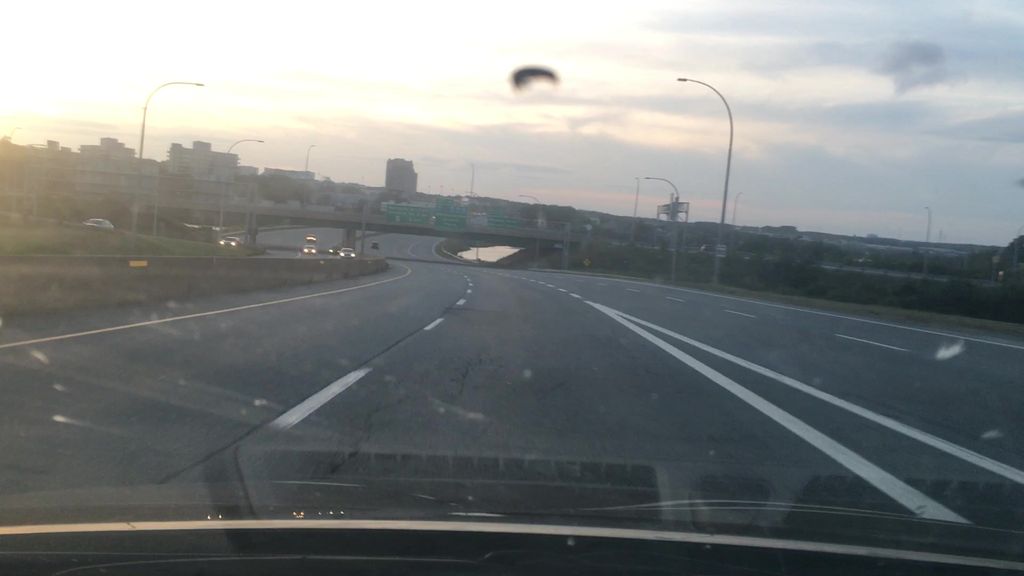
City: halifax